Chest X-ray. View position: PA
Patient age: 40
Patient sex: M
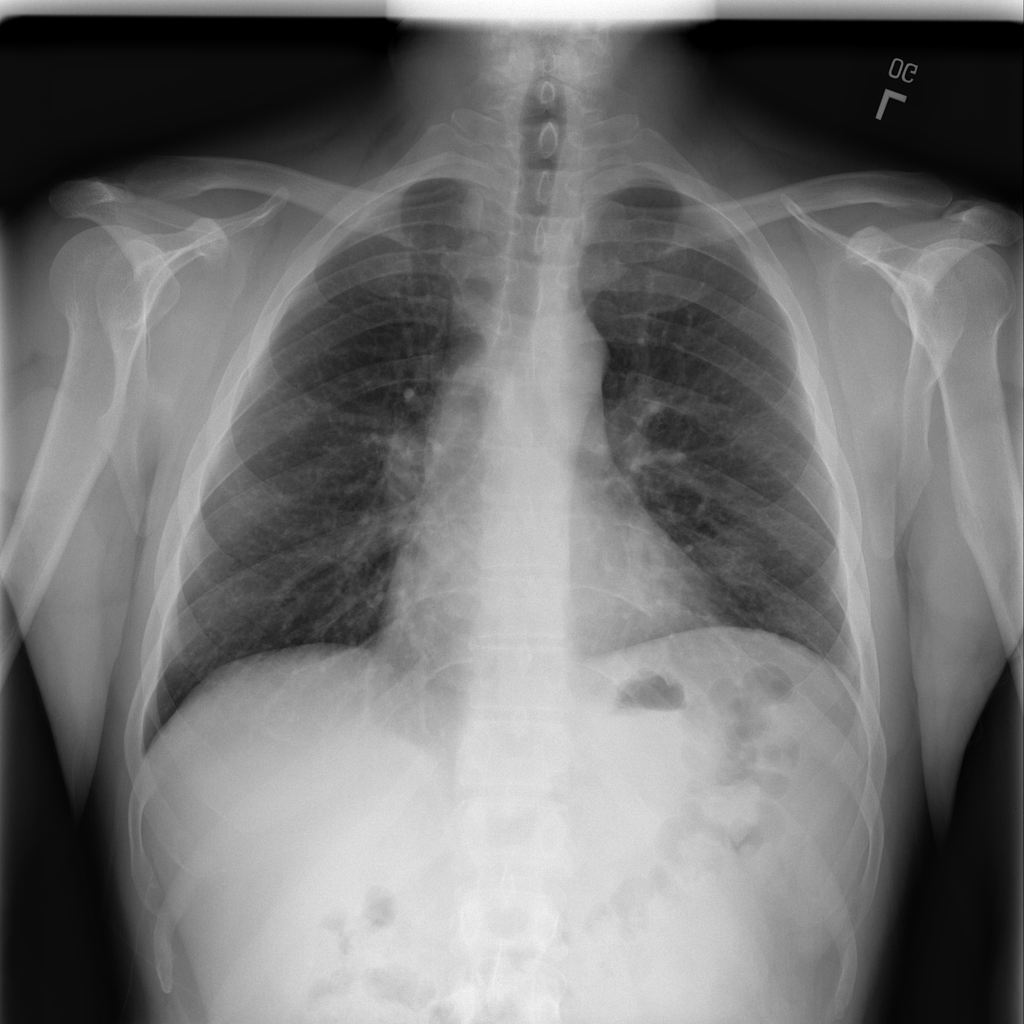
Finding: Pneumothorax